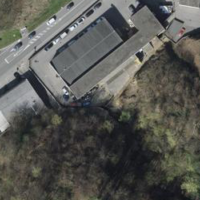
EUNIS habitat code: 55
Species observed at this site:
Lamium galeobdolon